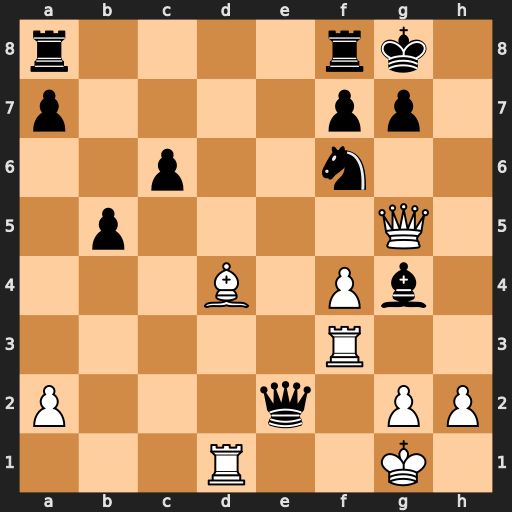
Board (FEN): r4rk1/p4pp1/2p2n2/1p4Q1/3B1Pb1/5R2/P3q1PP/3R2K1
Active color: w
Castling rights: -
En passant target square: -
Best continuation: Bxf6 Qxd1+ Rf1 Qd4+ Bxd4